Question: How to achieve the result set in sql query

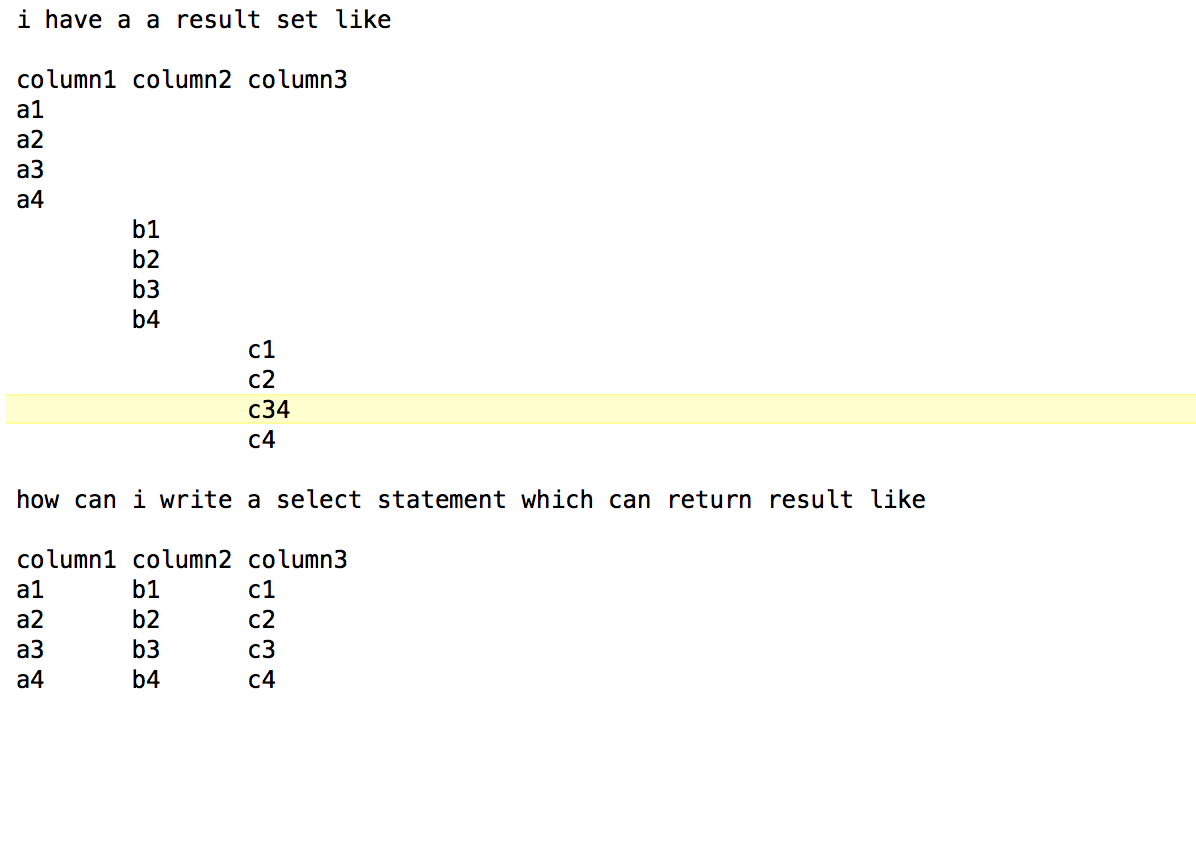
Answer: You could work along
'''
WITH
T1 AS (
SELECT
val,
ROW_NUMBER() OVER (PARTITION BY NULL ORDER BY id) rn
FROM Table1
),
T2 AS (
SELECT
val,
ROW_NUMBER() OVER (PARTITION BY NULL ORDER BY id) rn
FROM Table2
),
T3 AS (
SELECT
val,
ROW_NUMBER() OVER (PARTITION BY NULL ORDER BY id) rn
FROM Table3
)
SELECT
T1.val column1
, T2.val column2
, T3.val column3
FROM T1
JOIN T2
ON T1.rn = T2.rn
JOIN T3
ON T2.rn = T3.rn
ORDER BY T1.rn
;
'''
You'd need to
- 'UNION'- 'ROW_NUMBER'
... and should be done: <URL>
Please comment, if and as further detail is required.